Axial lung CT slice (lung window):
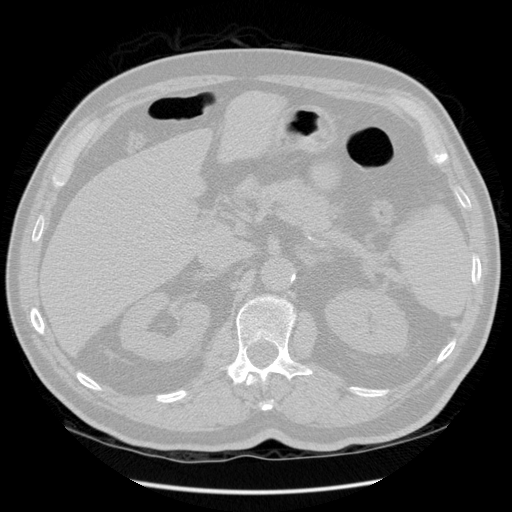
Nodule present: no